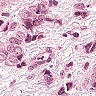
Metastatic tissue present: yes